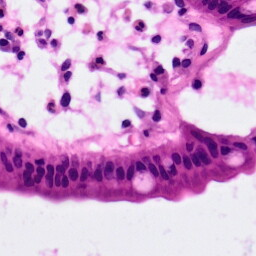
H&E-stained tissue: Pancreatic